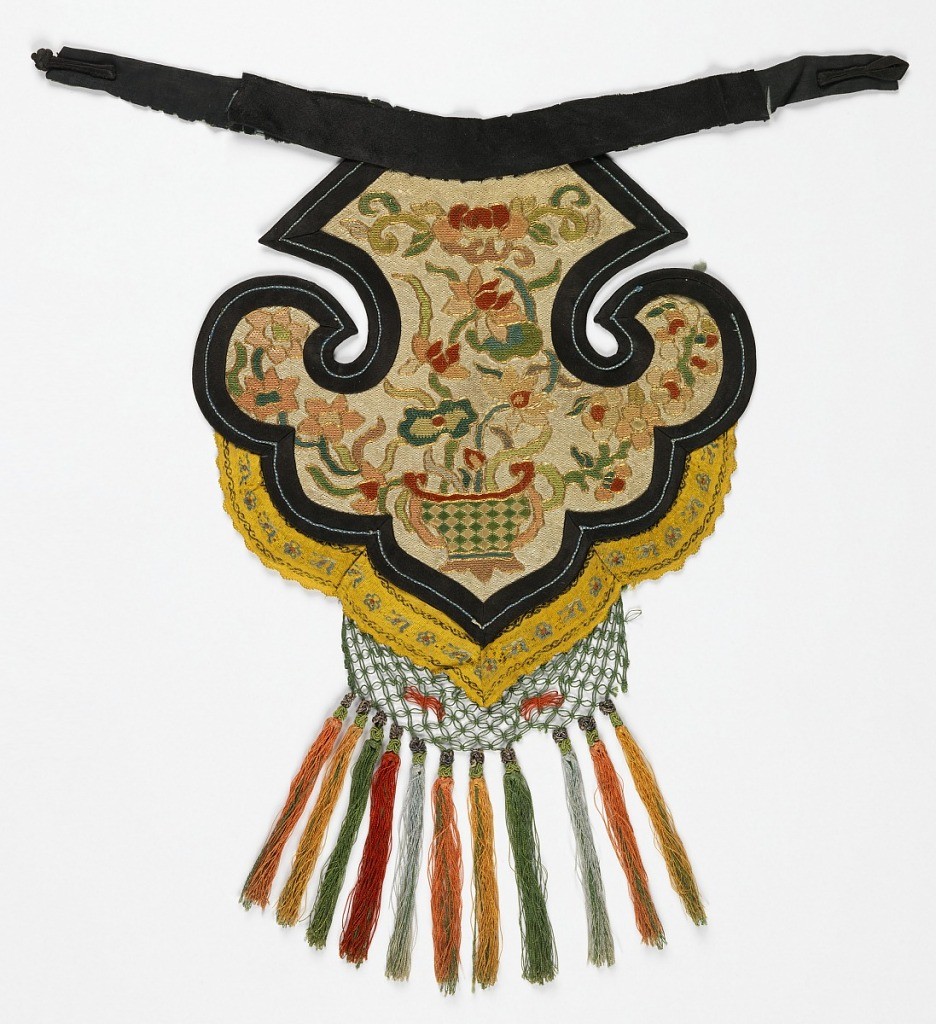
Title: Collar
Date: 19th century
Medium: silk Technique: embroidered
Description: Black fabric attached to large symmetrical fabric with a black border that surrounds natural colored fabric with vase and floral embroidery. Below black is a border of yellow fabric with florals in the center bordered by decorative stitches at the top and bottom of the fabric. Below is an area of green openwork crochet edged with 11 multi colored tassels.